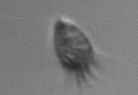
Label: Paratontonia_gracillima